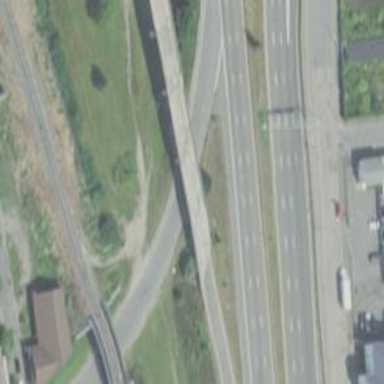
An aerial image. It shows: Asphalt motorway link.